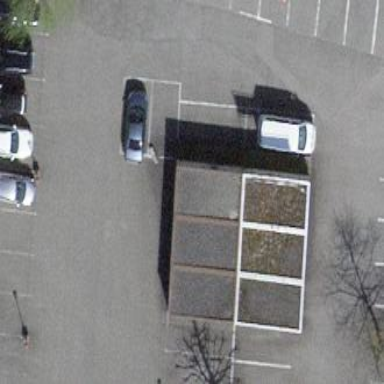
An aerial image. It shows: Group of garages.